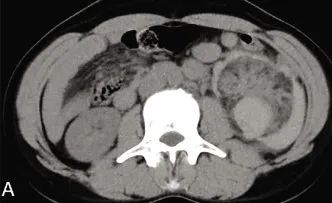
A) Noncontrast CT axial section showing heteroattenuating lesion in left kidney with intratumoral fat density and perinephric hematoma.
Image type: radiology (ct)